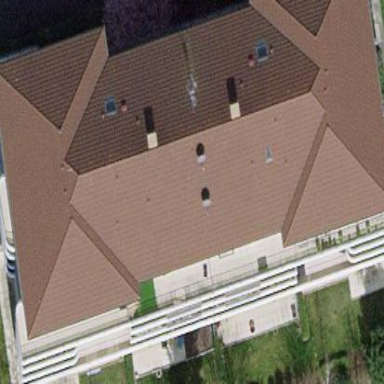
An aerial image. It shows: Group of apartments with hipped roofs aligned along one direction.